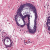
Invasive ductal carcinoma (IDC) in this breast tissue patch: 0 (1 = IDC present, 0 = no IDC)